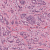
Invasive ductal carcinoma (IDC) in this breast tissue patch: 1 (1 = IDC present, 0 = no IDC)